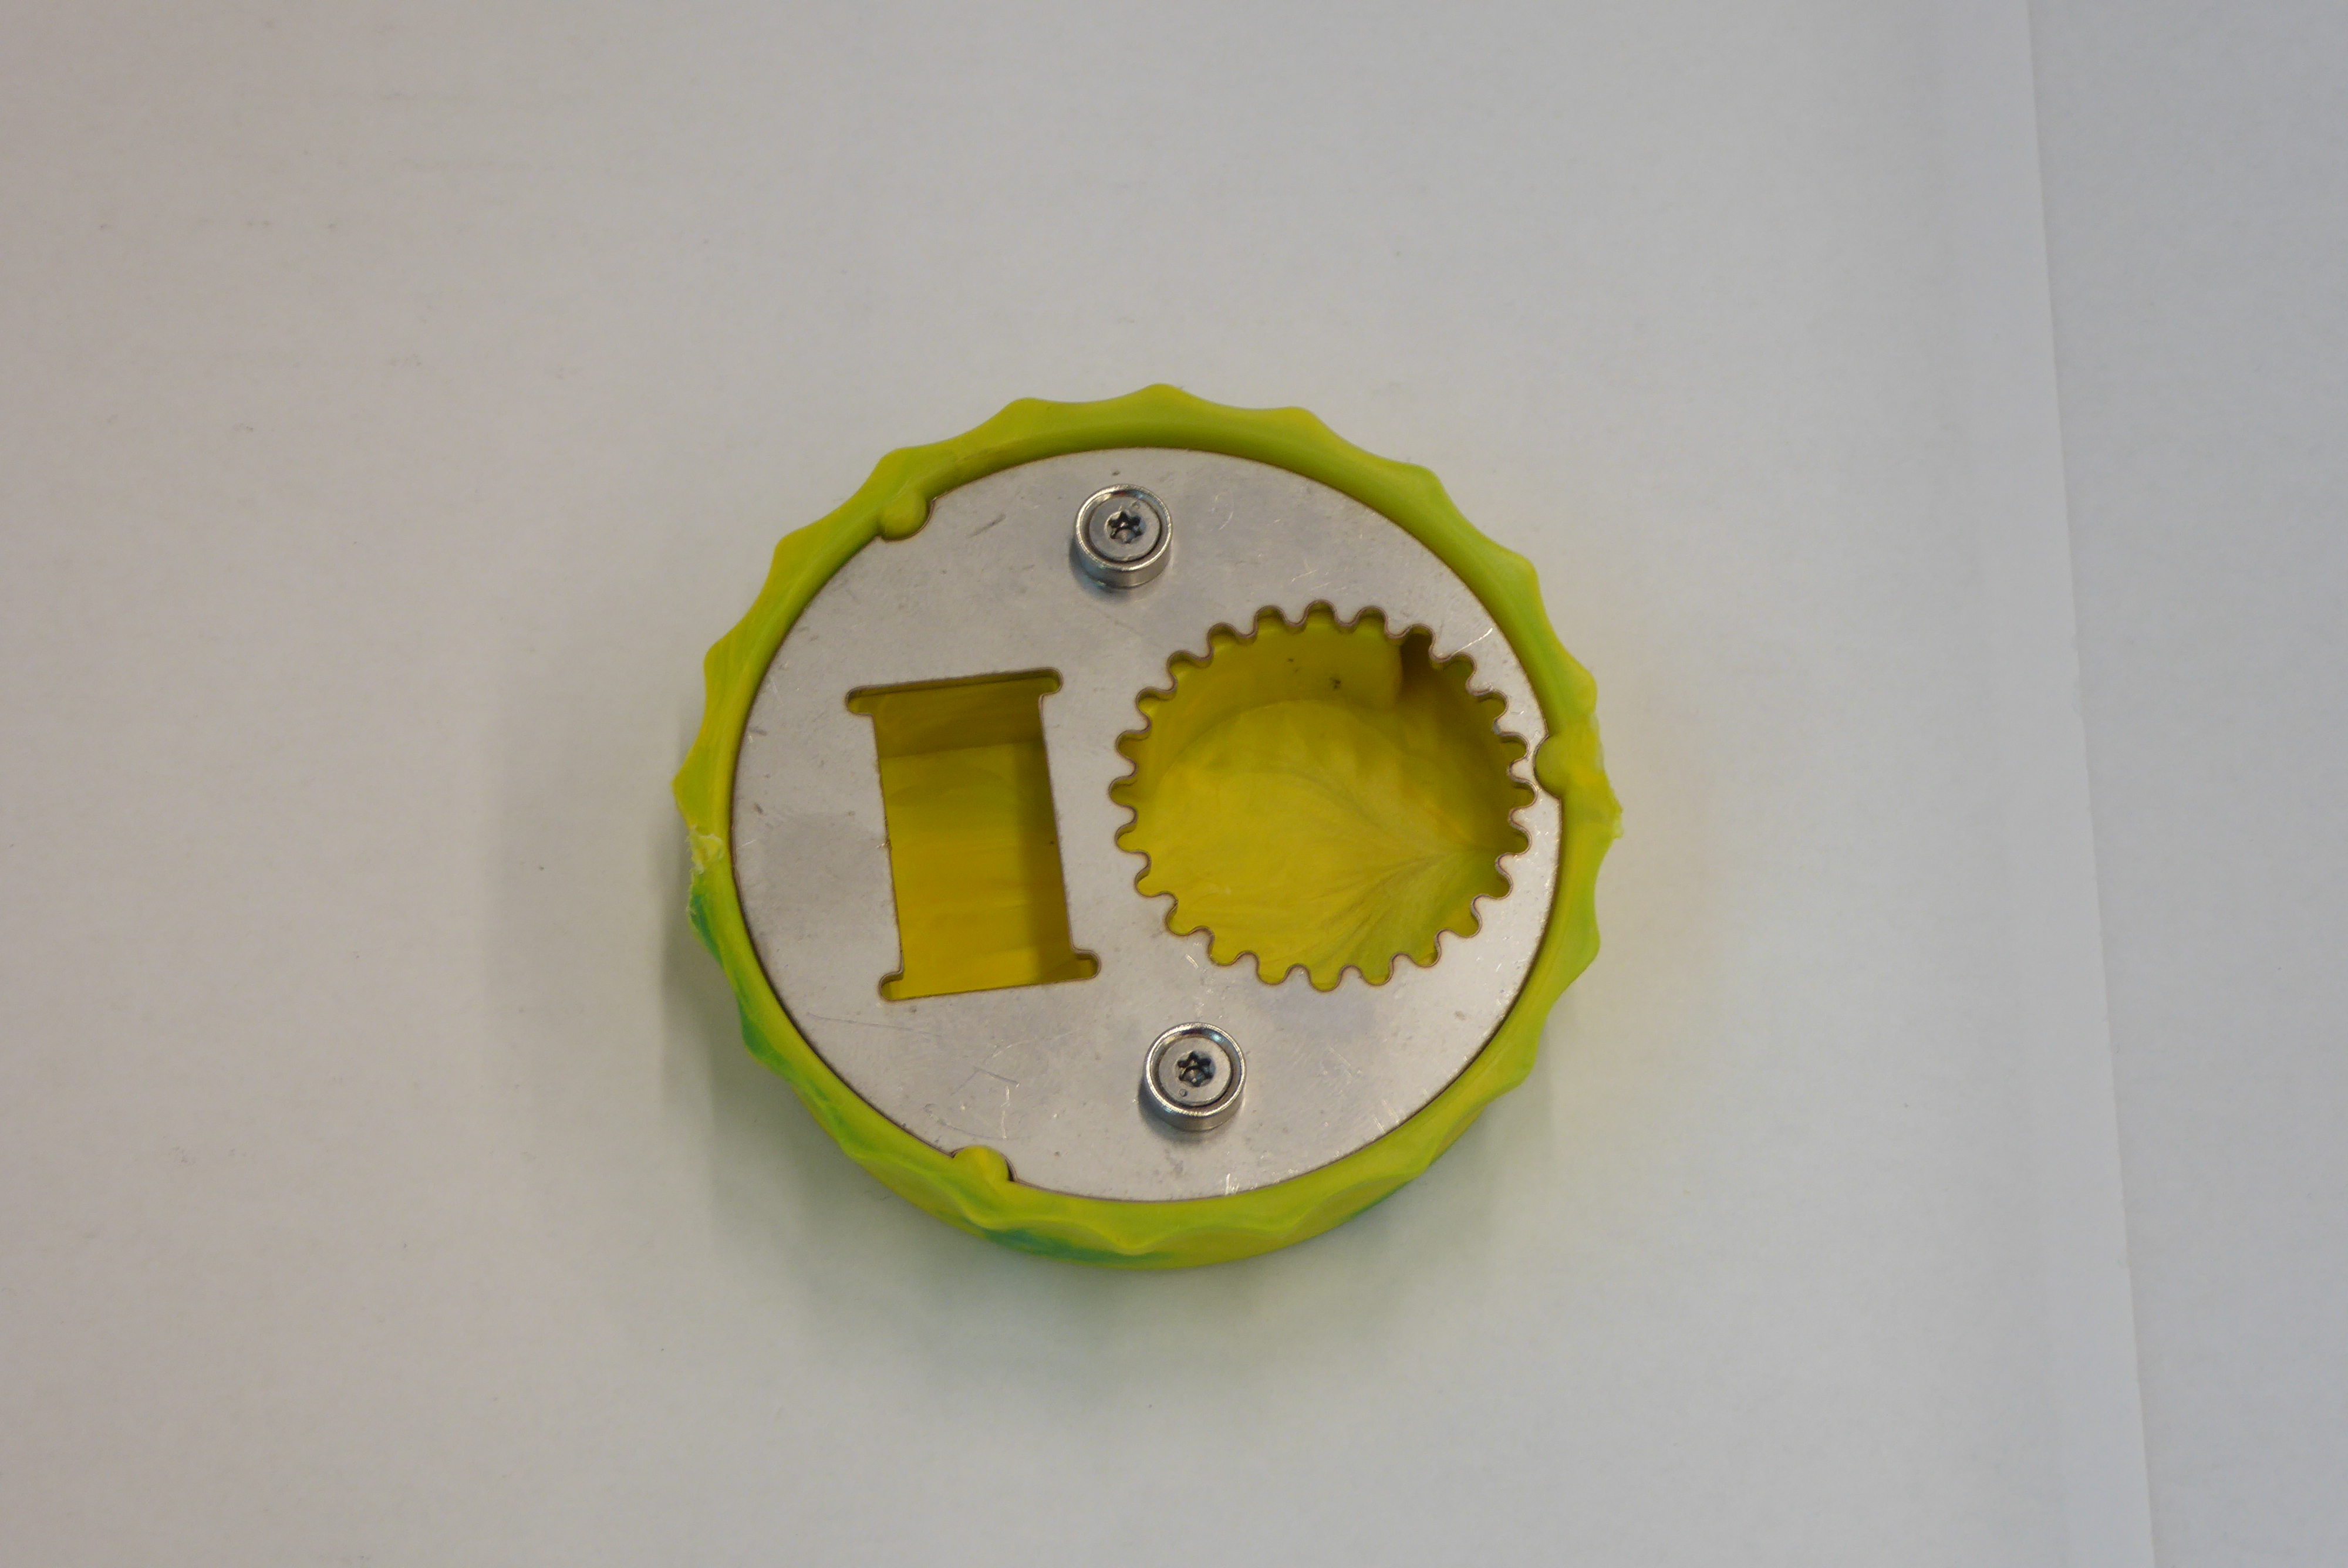
Label: Bottle Opener